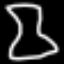
Label: hourglass